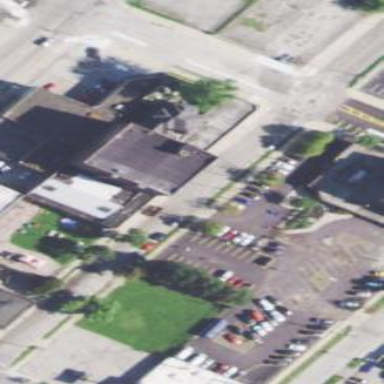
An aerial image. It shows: Commercial building with brown exterior and black roof.